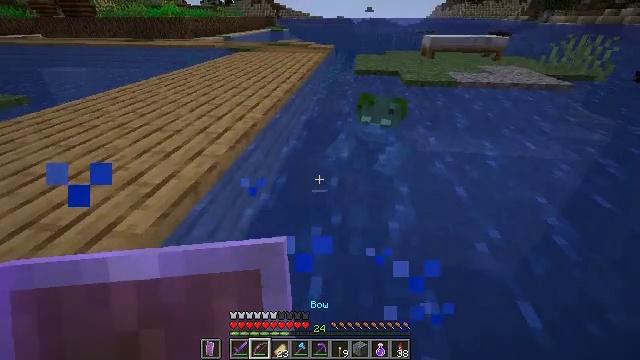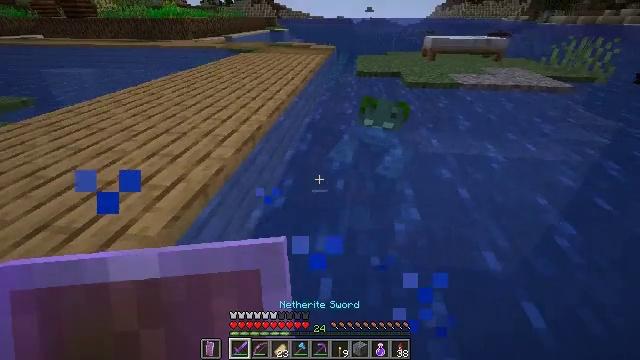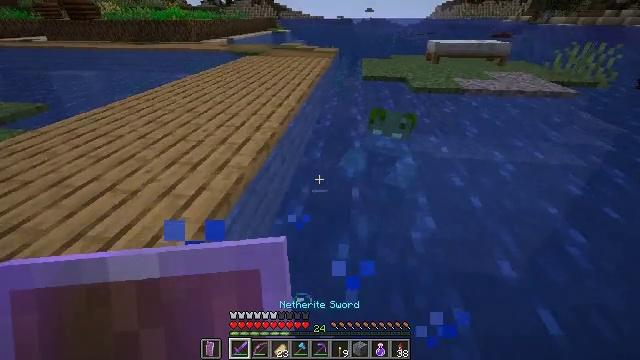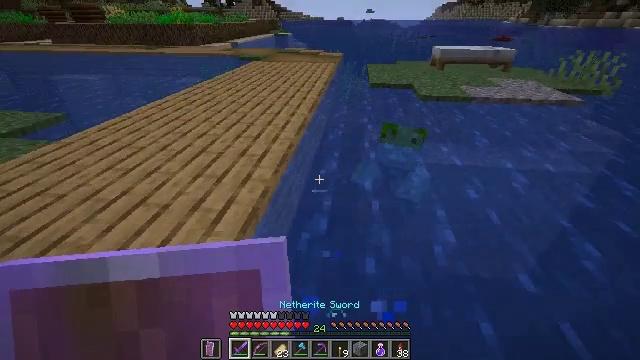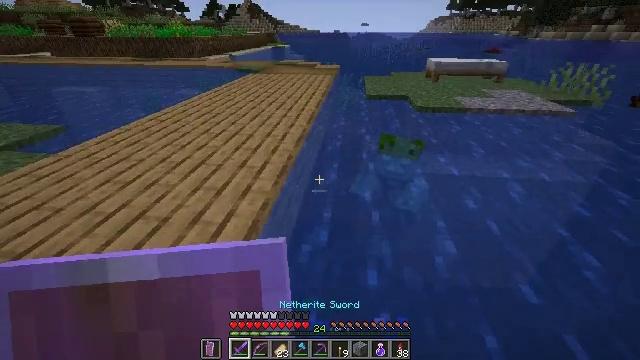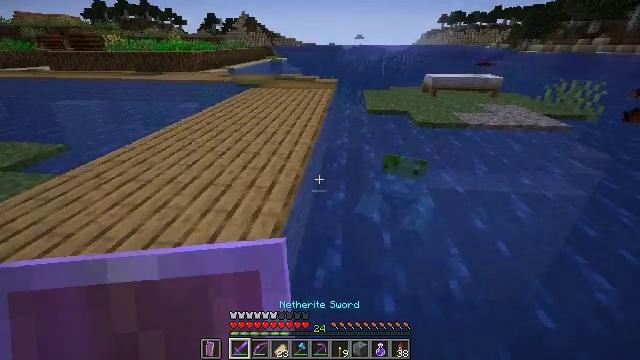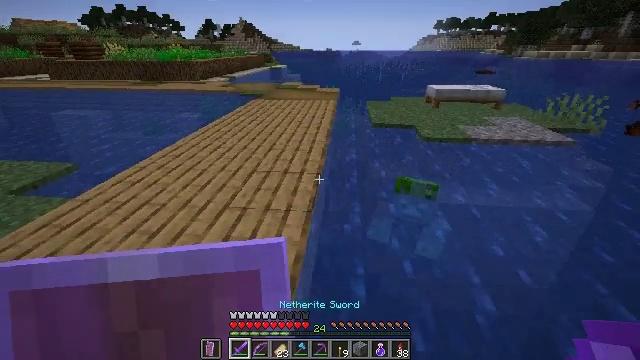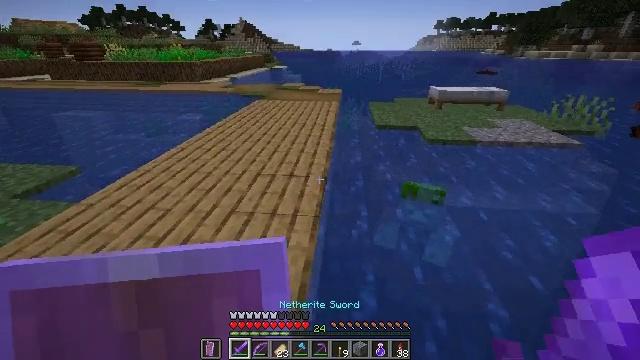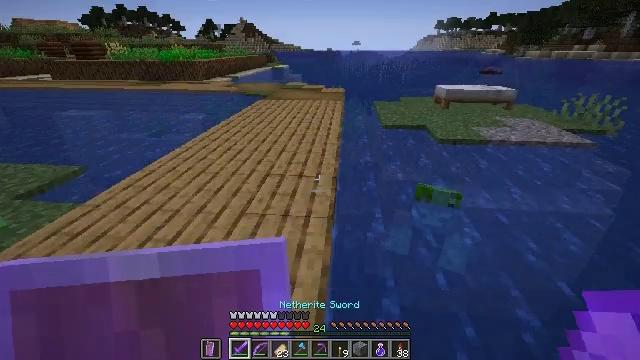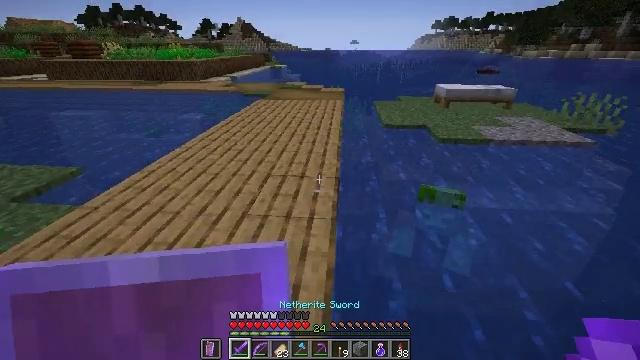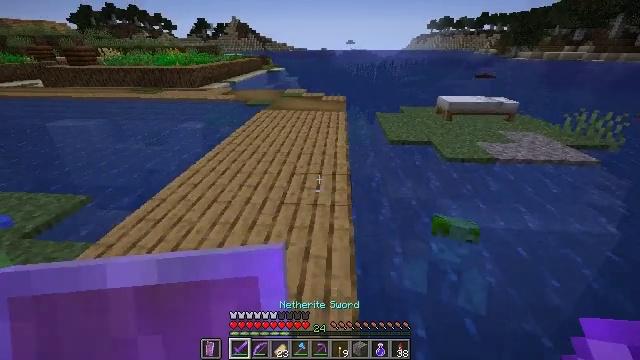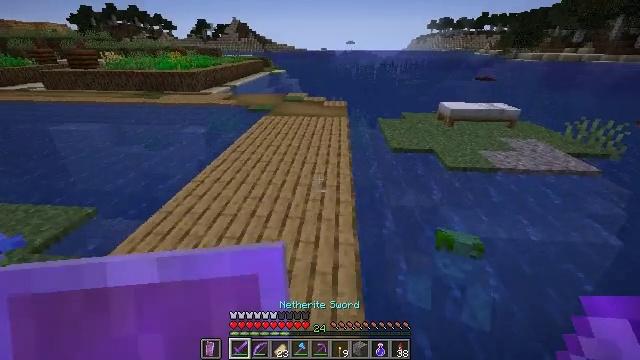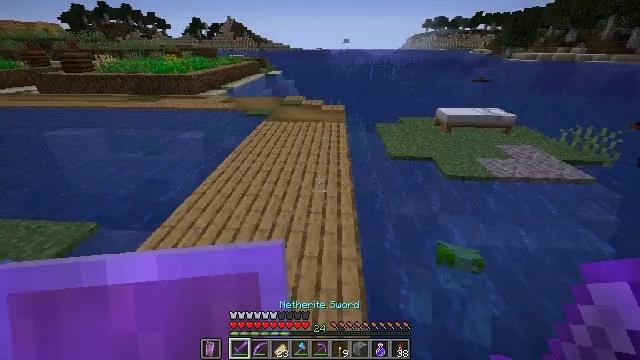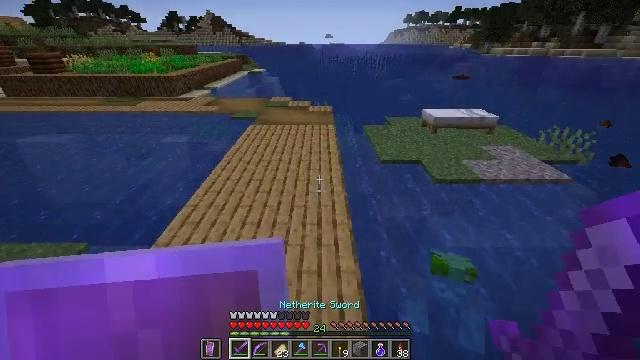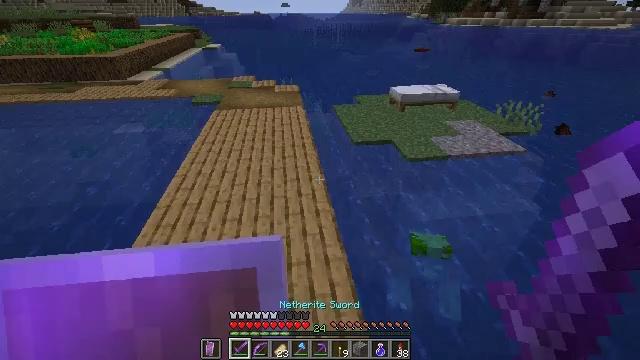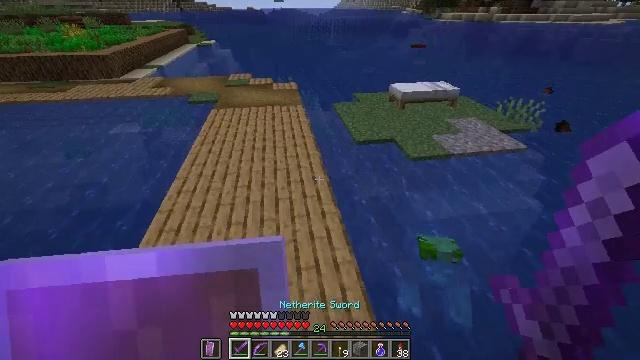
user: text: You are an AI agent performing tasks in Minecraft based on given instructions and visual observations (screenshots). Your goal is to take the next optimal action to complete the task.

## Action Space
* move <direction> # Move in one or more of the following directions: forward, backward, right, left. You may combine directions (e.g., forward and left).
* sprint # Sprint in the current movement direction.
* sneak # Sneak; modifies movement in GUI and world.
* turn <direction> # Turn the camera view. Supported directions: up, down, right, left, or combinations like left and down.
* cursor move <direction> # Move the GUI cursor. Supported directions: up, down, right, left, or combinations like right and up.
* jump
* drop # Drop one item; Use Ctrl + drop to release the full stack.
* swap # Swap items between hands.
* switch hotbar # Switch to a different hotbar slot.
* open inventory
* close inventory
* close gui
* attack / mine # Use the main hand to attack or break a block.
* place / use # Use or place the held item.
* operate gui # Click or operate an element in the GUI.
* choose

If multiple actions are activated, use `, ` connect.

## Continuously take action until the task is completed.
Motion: motion action
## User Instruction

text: Break the white bed to relocate it.
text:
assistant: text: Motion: move left, jump
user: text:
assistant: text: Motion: move left, jump
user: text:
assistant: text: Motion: move left, jump
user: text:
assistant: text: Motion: move forward and move left, turn up, jump
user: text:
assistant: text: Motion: move forward and move left, turn up, jump
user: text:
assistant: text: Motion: move forward and move left, jump
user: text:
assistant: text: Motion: move forward and move left, jump
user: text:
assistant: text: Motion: move forward and move left, jump
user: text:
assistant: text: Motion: move forward and move left, jump
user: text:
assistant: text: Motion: move forward and move left, jump
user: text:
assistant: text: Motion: move forward and move left, jump
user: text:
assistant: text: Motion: move forward and move left, jump
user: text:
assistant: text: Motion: move forward and move left, turn right and down, jump
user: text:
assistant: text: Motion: move forward and move left, turn right and down, jump
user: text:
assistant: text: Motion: move forward and move left, turn right, jump
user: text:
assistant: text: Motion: move forward and move left, jump
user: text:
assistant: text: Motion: move forward and move left, turn right and down
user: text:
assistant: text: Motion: move forward, turn right and down
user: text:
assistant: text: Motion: turn right and down
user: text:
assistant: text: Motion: turn right and down
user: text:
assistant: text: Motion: turn right and down
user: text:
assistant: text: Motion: turn right and down
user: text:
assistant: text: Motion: turn right
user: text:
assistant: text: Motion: turn right
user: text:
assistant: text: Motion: move forward, turn right
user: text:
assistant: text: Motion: move forward, use / place
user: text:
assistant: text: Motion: move forward, turn right, use / place
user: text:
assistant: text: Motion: move forward, turn right, use / place
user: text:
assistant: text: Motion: move forward, turn right, use / place
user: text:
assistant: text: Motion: move forward, use / place